Aerial crown-view tile of a tropical tree (Barro Colorado Island, Panama), acquired 20241216:
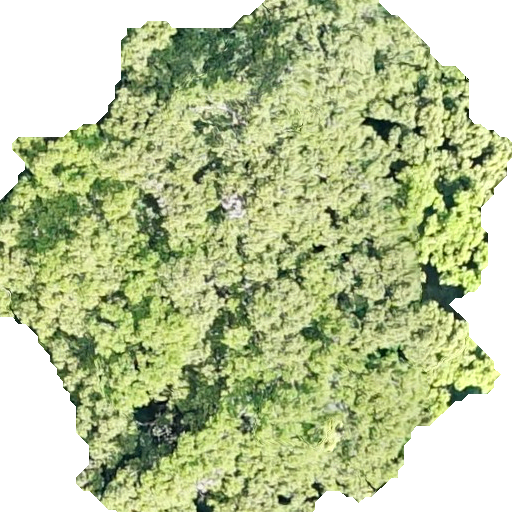
Species: Brosimum alicastrum
GBIF accepted scientific name: Brosimum alicastrum
Crown area: 302.883 m²